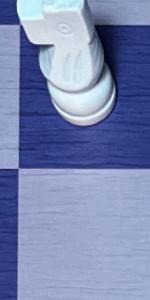
Label: Empty